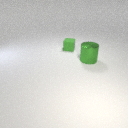
small green rubber cube to the left of large green metal cylinder